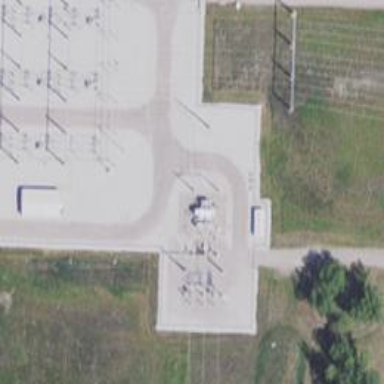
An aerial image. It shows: Distribution level power substation surrounded by fence.